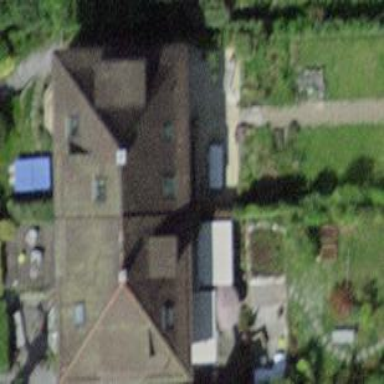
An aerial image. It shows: Simple and straightforward house.